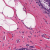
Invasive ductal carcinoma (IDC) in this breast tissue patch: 0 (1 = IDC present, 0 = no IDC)